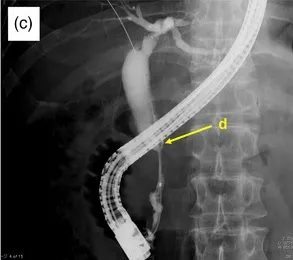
(c) ERC shows the distal bile duct stricture with a dilated proximal bile duct.
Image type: radiology (x_ray)